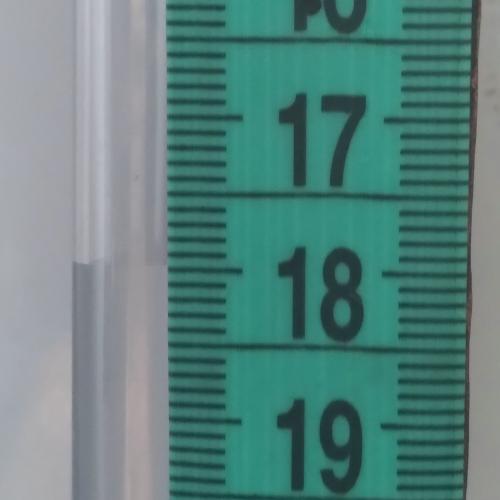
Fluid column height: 18.0 cm